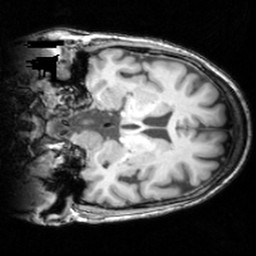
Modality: T1w
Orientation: coronal
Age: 75
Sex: female
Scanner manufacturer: siemens
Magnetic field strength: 3 T
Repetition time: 1.62 s
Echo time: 0.003 s